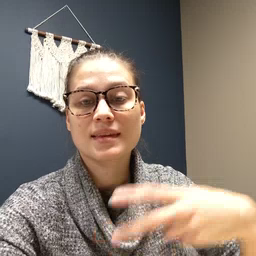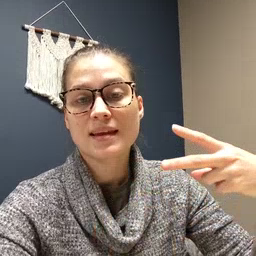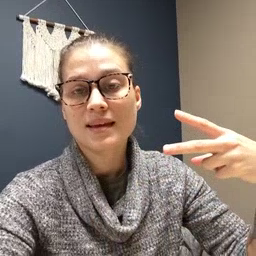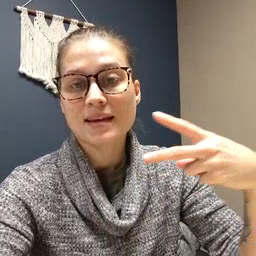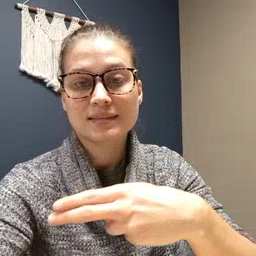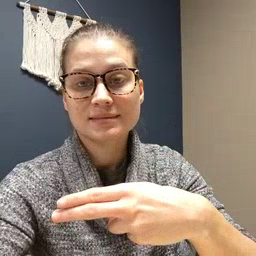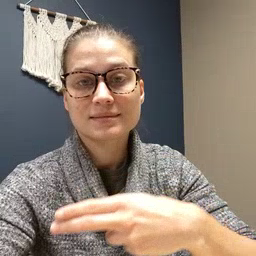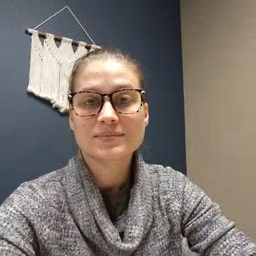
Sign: cut